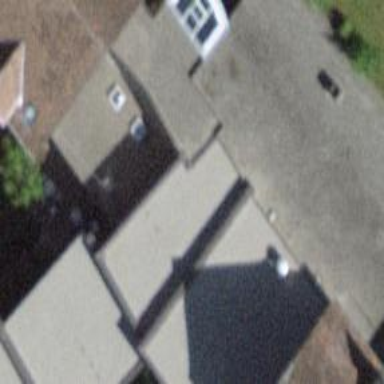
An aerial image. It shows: Nursing home.